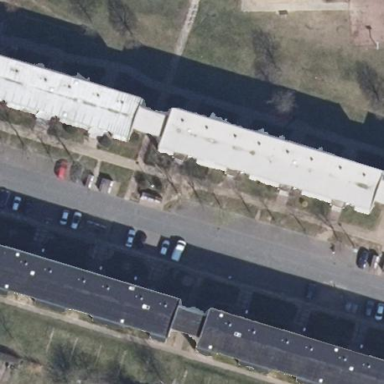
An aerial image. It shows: Image showing building with apartments.